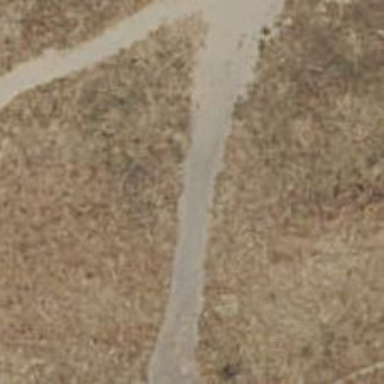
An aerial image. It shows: Dirt path.